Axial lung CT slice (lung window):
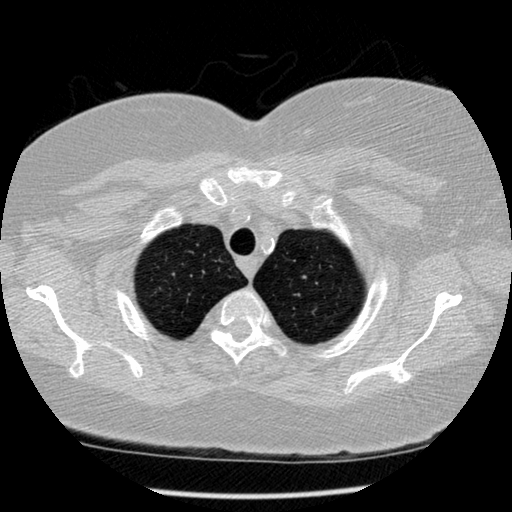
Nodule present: no